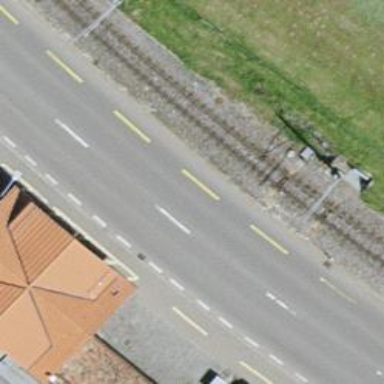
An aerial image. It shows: Secondary road with cycle lane on the left and cycle track on the right.